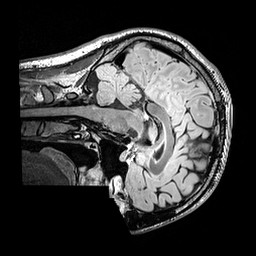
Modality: FLAIR
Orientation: sagittal
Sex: male
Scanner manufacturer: siemens
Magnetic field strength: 3 T
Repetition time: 5 s
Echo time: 0.395 s